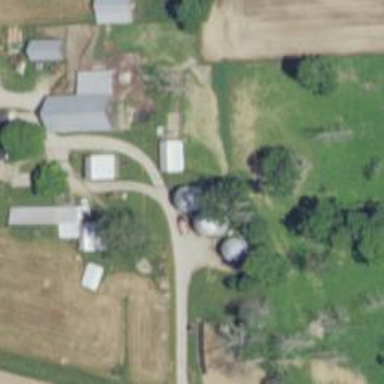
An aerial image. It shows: Silo.